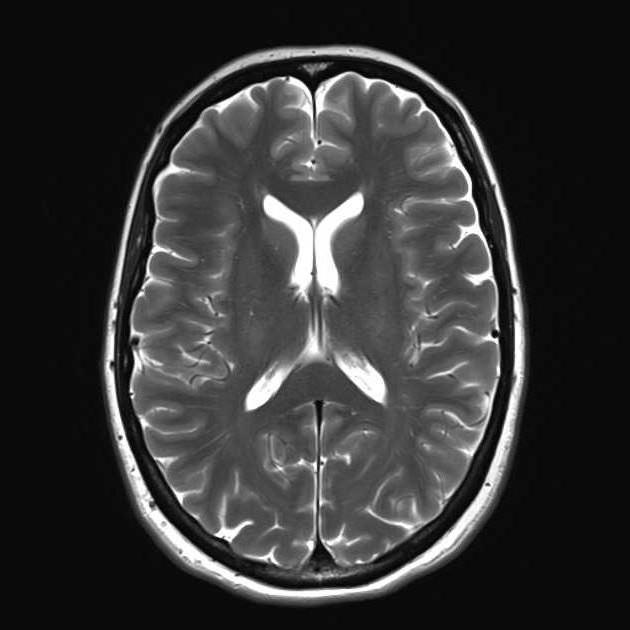
Label: notumor